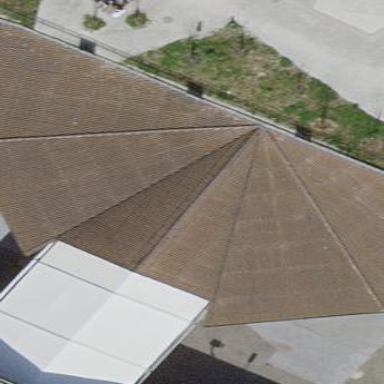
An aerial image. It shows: View of roof of building.